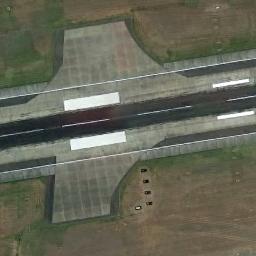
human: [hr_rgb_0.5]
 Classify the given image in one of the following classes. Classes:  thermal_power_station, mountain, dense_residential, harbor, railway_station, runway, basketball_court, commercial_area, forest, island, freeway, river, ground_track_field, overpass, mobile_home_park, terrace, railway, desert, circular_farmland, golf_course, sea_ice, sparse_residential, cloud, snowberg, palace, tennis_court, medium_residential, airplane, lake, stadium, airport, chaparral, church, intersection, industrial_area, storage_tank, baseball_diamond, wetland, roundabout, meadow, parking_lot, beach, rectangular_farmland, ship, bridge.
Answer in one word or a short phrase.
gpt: runway